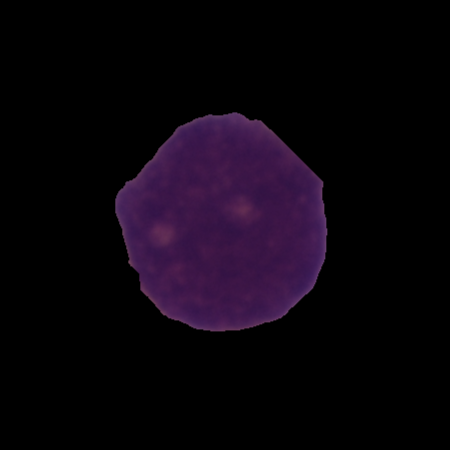
Label: cancer